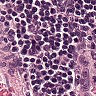
Metastatic tissue present: no